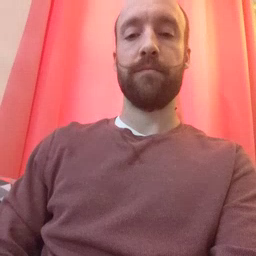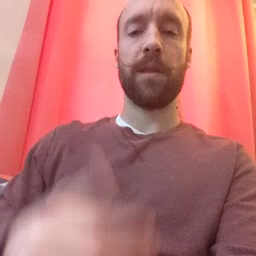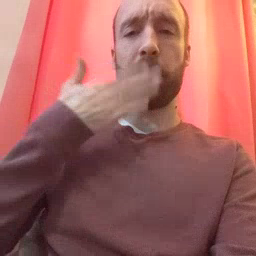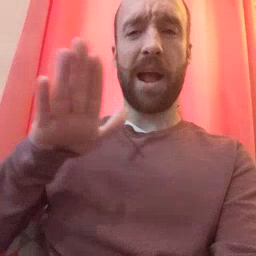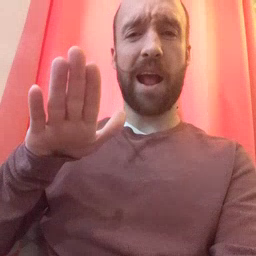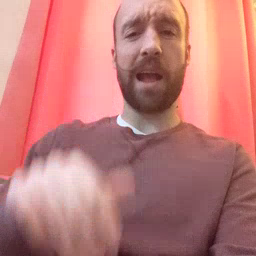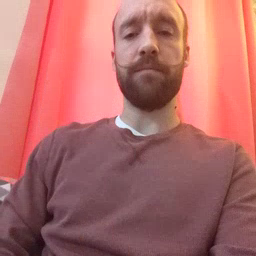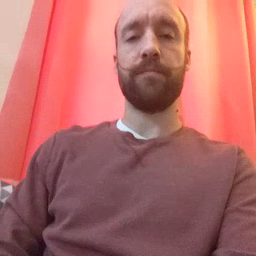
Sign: bad